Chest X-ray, PA view. Patient: 61 years old, sex F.
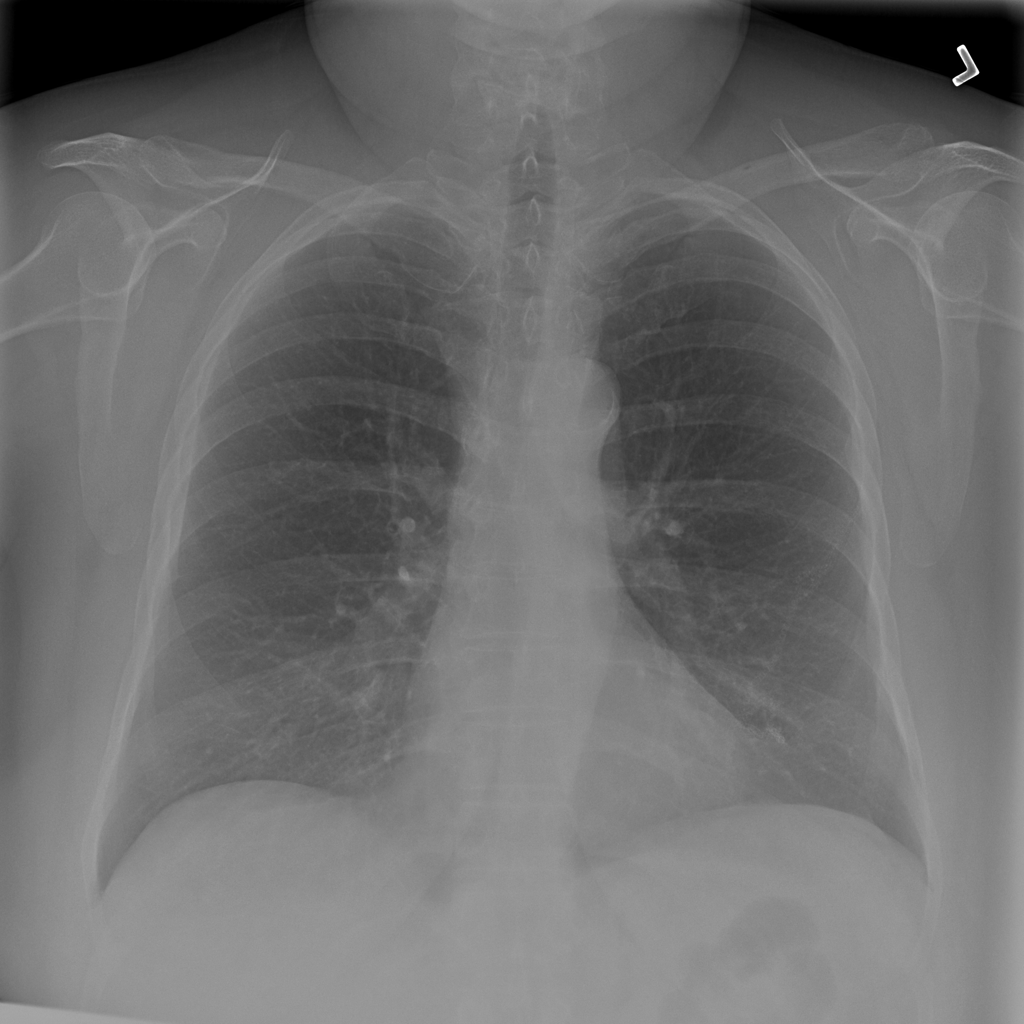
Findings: No Finding